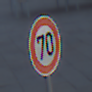
Verkehrszeichen: Geschwindigkeit70
Umgebung: Outdoor, Urban
Tageszeit: Dawn
Wetter: Clear
Licht: Natural
Jahreszeit: NotSpecified
Kontrast: LowContrast